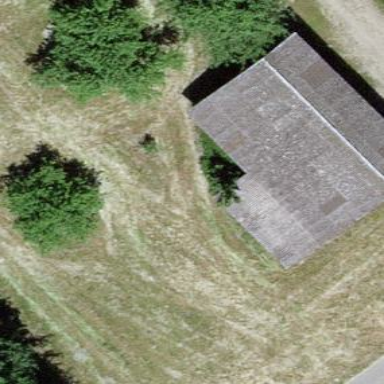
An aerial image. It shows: Rural barn.